Question: Query:
'''
SELECT
dbo.tblDivision.DivisionName, dbo.tblDistrict.DistrictName,
case
when Gender = 'Male'
then count(Gender)
end as male,
case
when Gender = 'female'
then count(Gender)
end as female,
UnitEName
FROM
dbo.tblDistrict
INNER JOIN
dbo.tblThana ON dbo.tblDistrict.DistrictNo = dbo.tblThana.DistrictNo
INNER JOIN
dbo.tblDivision ON dbo.tblDistrict.DivisionNo = dbo.tblDivision.DivisionNo
INNER JOIN
dbo.vw_EmpInfo ON dbo.tblThana.ThanaNo = dbo.vw_EmpInfo.PerThanaNo
GROUP BY
Gender, DistrictName, DivisionName, UnitEName, UnitEAddress
ORDER BY
DivisionName, DistrictName, UnitEName
'''
This results like below:

but I want every unit's result in one single row. may be I have problem in my group by.
How should I refactor my query?
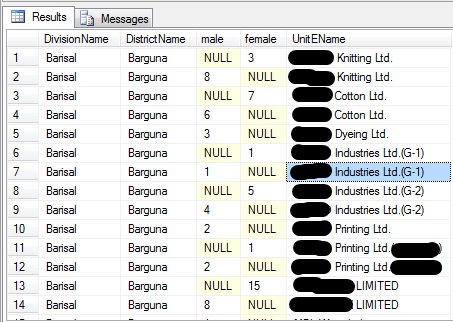
Answer: If you want both genders in one row, you should not group by gender.
Instead you should add up how many male and how many female there are using sum():
'''
SELECT dbo.tblDivision.DivisionName, dbo.tblDistrict.DistrictName,
SUM(case when Gender='Male' then 1 else 0 end) as male,
SUM(case when Gender='Female' then 1 else 0 end) as female,
UnitEName
FROM dbo.tblDistrict INNER JOIN
dbo.tblThana ON dbo.tblDistrict.DistrictNo = dbo.tblThana.DistrictNo INNER JOIN
dbo.tblDivision ON dbo.tblDistrict.DivisionNo = dbo.tblDivision.DivisionNo INNER JOIN
dbo.vw_EmpInfo ON dbo.tblThana.ThanaNo = dbo.vw_EmpInfo.PerThanaNo
group by DistrictName,DivisionName,UnitEName,UnitEAddress
order by DivisionName,DistrictName,UnitEName
'''